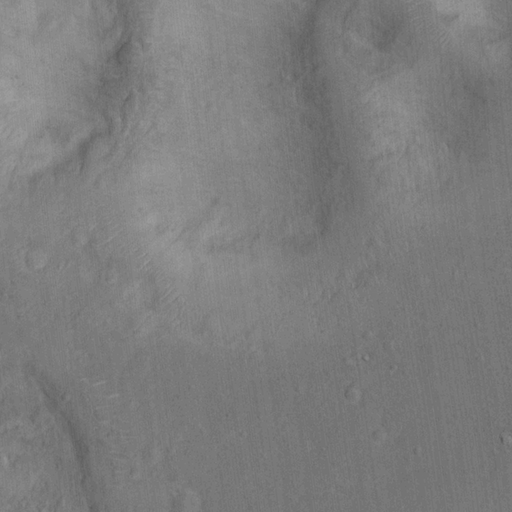
Classes present: Background